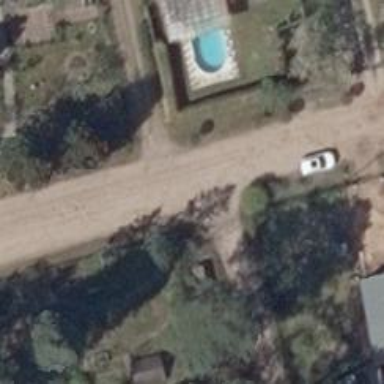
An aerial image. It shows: Residential road with dirt surface.